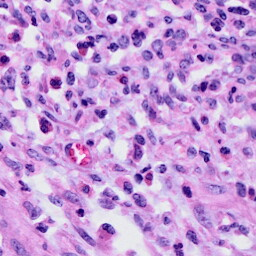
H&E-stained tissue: Cervix